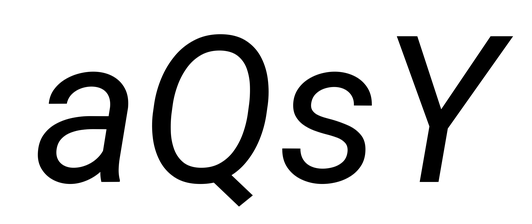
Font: Roboto-Italic_Italic